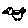
Label: bird